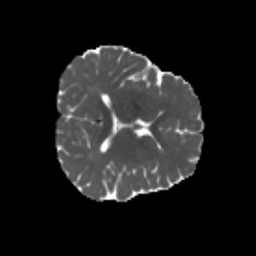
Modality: MD
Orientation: axial
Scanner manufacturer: siemens
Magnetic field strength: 3 T
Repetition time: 4.16 s
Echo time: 0.0806 s